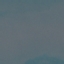
Label: SeaLake